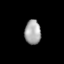
Tissue: lung
Cell type: Epithelial cells
Senescence score: 0.2033
Nuclear area (px): 385
Mean DAPI intensity: 167.01